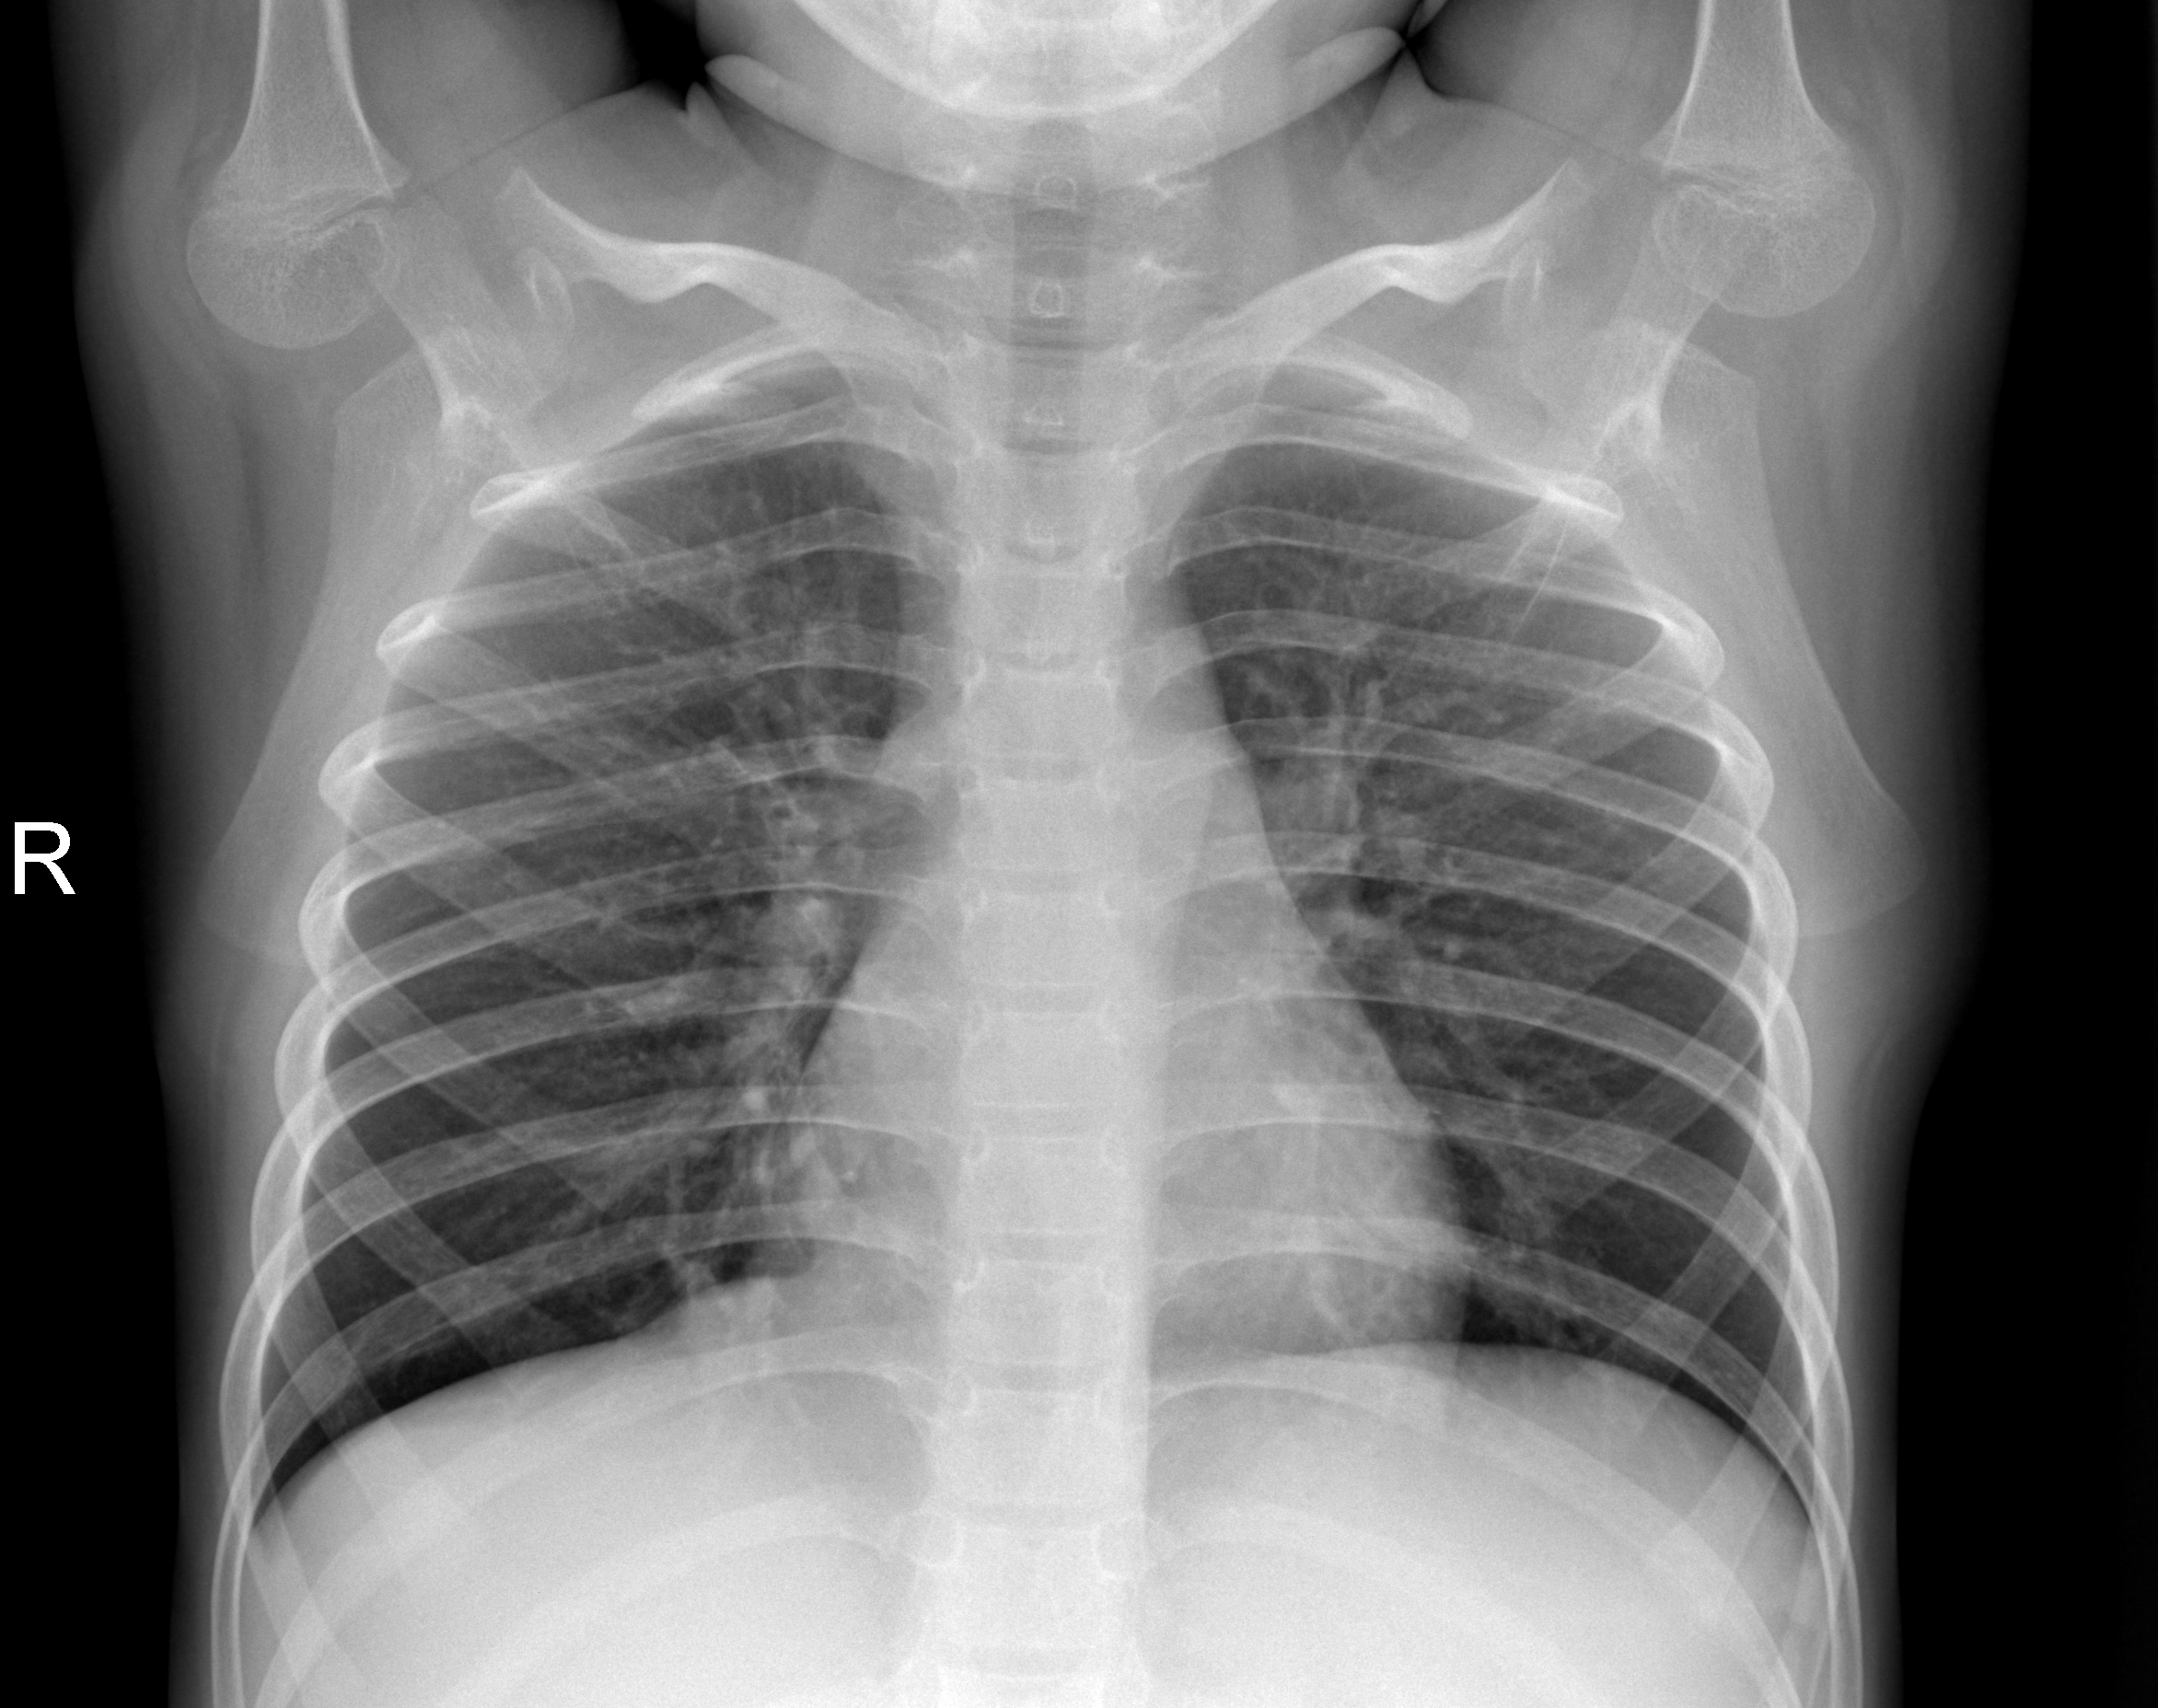
Diagnosis: NORMAL